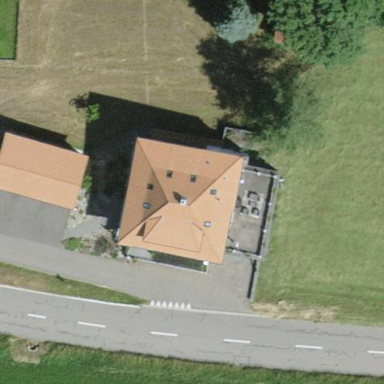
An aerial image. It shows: Simple and straightforward house.